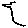
Label: bird